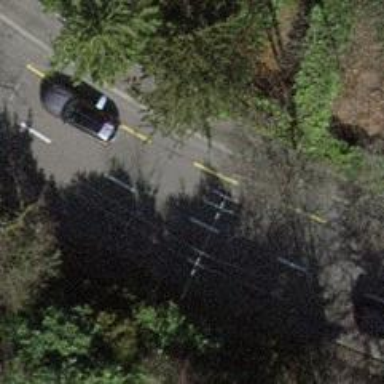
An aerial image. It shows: Secondary road with asphalt surface. There is cycle lane on the left side and trolley wires above the road.